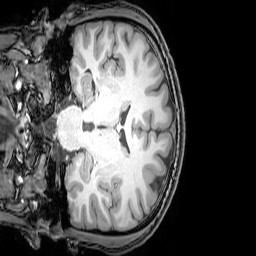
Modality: T1w
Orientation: coronal
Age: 22
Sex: male
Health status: healthy
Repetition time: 0.081 s
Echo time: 0.037 s